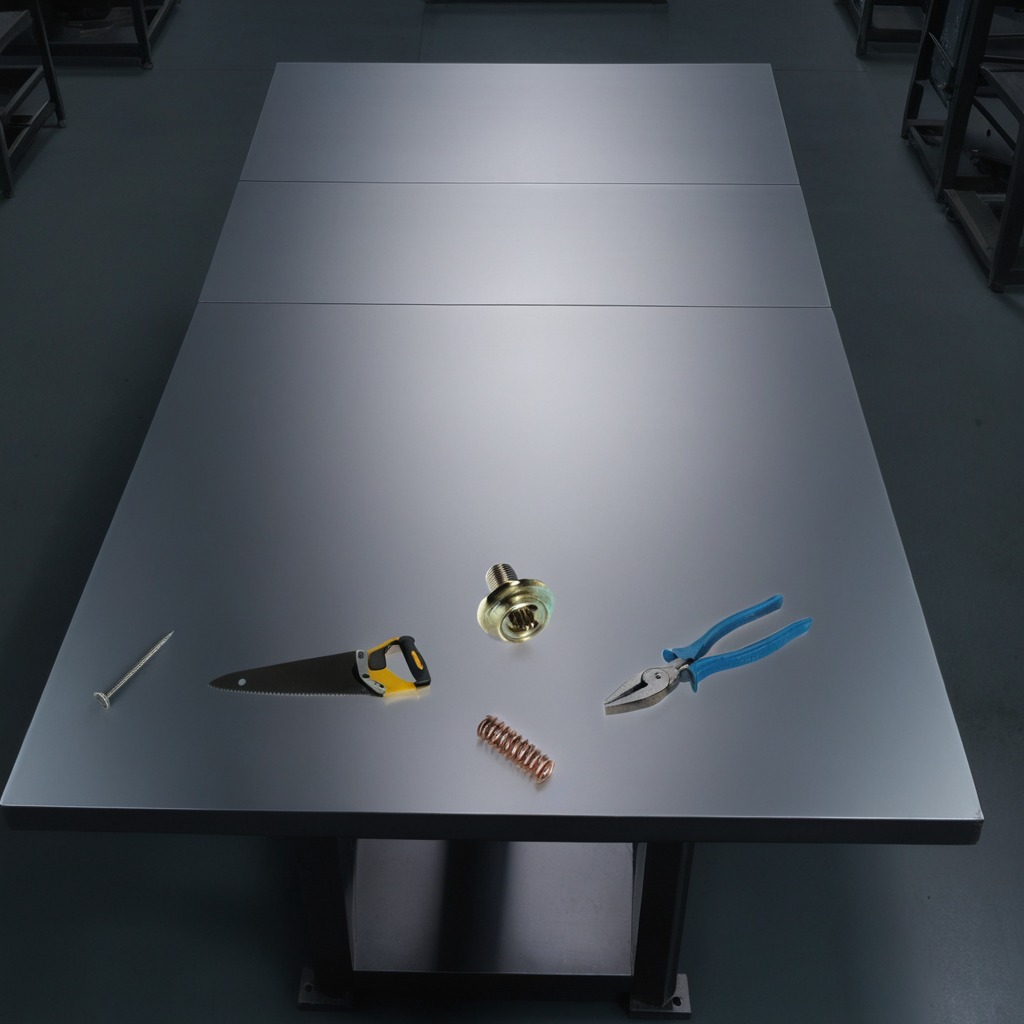
A metal machine screw, an iron nail, pliers, a coiled metal spring, and a handheld metal saw are lying on the clean empty table in the evening.